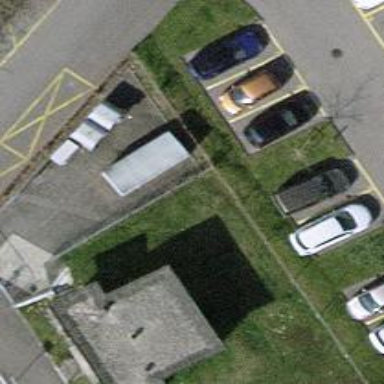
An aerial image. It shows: Recycling container for recycling.